Aerial crown-view tile of a tropical tree (Barro Colorado Island, Panama), acquired 20241014:
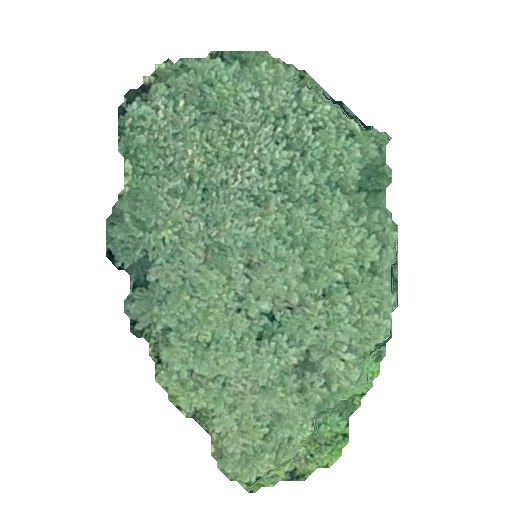
Species: Jacaranda copaia
GBIF accepted scientific name: Jacaranda copaia
Crown area: 147.236 m²